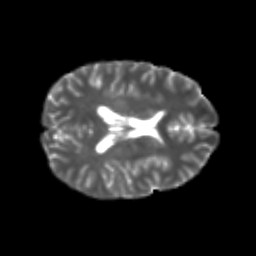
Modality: T2w
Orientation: axial
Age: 22
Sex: male
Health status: healthy
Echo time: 0.074 s